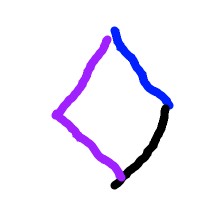
Shape: rhombus